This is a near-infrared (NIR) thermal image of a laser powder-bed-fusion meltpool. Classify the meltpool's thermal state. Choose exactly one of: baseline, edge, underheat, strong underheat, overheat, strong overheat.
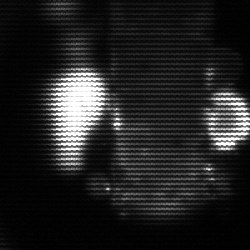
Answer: strong underheat